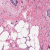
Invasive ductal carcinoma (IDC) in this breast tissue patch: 0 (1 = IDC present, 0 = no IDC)